Question: I'm doing a project, and i have to get data from an API using retrofit2.
My url is this: <URL>
After "search" i have a key (q) where is introduced the city name and a special word(queries), with the blank spaces being replaced by "+" sinal.
At the end of the key has to have "&format=json"
Here's the example on Postman:

Just one thing: usa+fuel it's just a demonstrative example. I need to search not only in the usa but around the whole world. In resumen the details of a location may be queried using the local_id from the local list returned in the following endpoint:
<URL>
replacing the place_id parameter with its id
The application should also facilitate the geospatial search of loading stations, ie, make the location of each station based on latitude and longitude available on the map. For the purpose
the nominatim API provides a service that translates GPS coordinates into addresses
(<URL>
How do i do this in android?
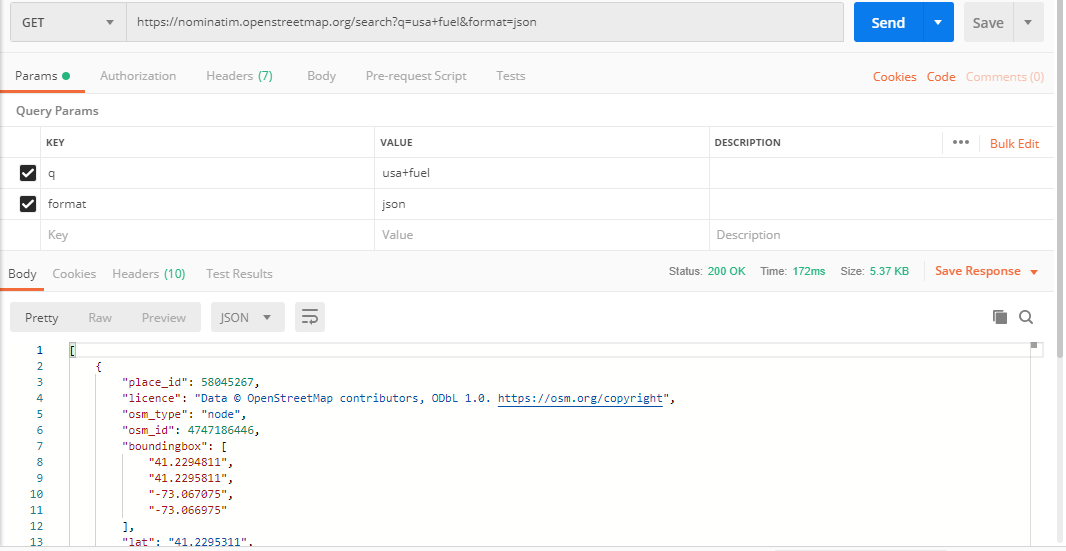
Answer: You can use DYNAMIC URL With @Get in retrofit.
your interface is look like this:
'''
@Headers("Content-Type: application/json")
@GET
Call<ModelName> getResponseUrl(@Url String url);
'''
:
'''
public interface ApiInterface {
@Headers("Content-Type: application/json")
@GET
Call<List<StreetMap>> getResponseUrl(@Url String url);
}
'''
:
'''
public class StreetMap {
@SerializedName("place_id")
@Expose
private Long placeId;
@SerializedName("licence")
@Expose
private String licence;
@SerializedName("osm_type")
@Expose
private String osmType;
@SerializedName("osm_id")
@Expose
private Long osmId;
@SerializedName("boundingbox")
@Expose
private List<String> boundingbox = null;
@SerializedName("lat")
@Expose
private String lat;
@SerializedName("lon")
@Expose
private String lon;
@SerializedName("display_name")
@Expose
private String displayName;
@SerializedName("class")
@Expose
private String _class;
@SerializedName("type")
@Expose
private String type;
@SerializedName("importance")
@Expose
private Double importance;
@SerializedName("icon")
@Expose
private String icon;
public Long getPlaceId() {
return placeId;
}
public void setPlaceId(Long placeId) {
this.placeId = placeId;
}
public String get_class() {
return _class;
}
public void set_class(String _class) {
this._class = _class;
}
public String getLicence() {
return licence;
}
public void setLicence(String licence) {
this.licence = licence;
}
public String getOsmType() {
return osmType;
}
public void setOsmType(String osmType) {
this.osmType = osmType;
}
public Long getOsmId() {
return osmId;
}
public void setOsmId(Long osmId) {
this.osmId = osmId;
}
public List<String> getBoundingbox() {
return boundingbox;
}
public void setBoundingbox(List<String> boundingbox) {
this.boundingbox = boundingbox;
}
public String getLat() {
return lat;
}
public void setLat(String lat) {
this.lat = lat;
}
public String getLon() {
return lon;
}
public void setLon(String lon) {
this.lon = lon;
}
public String getDisplayName() {
return displayName;
}
public void setDisplayName(String displayName) {
this.displayName = displayName;
}
public String getClass_() {
return _class;
}
public void setClass_(String _class) {
this._class = _class;
}
public String getType() {
return type;
}
public void setType(String type) {
this.type = type;
}
public Double getImportance() {
return importance;
}
public void setImportance(Double importance) {
this.importance = importance;
}
public String getIcon() {
return icon;
}
public void setIcon(String icon) {
this.icon = icon;
}
}
'''
'''
public class APIClient {
private static Retrofit retrofit = null;
static Retrofit getClient() {
HttpLoggingInterceptor interceptor = new HttpLoggingInterceptor();
interceptor.setLevel(HttpLoggingInterceptor.Level.BODY);
OkHttpClient client = new OkHttpClient.Builder().addInterceptor(interceptor).build();
retrofit = new Retrofit.Builder()
.baseUrl("https://nominatim.openstreetmap.org/")
.addConverterFactory(GsonConverterFactory.create())
.client(client)
.build();
return retrofit;
}
}
'''
'''
public class MainActivity extends AppCompatActivity {
ApiInterface apiInterface;
@Override
protected void onCreate(Bundle savedInstanceState) {
super.onCreate(savedInstanceState);
setContentView(R.layout.activity_main);
apiInterface = APIClient.getClient().create(ApiInterface.class);
String cityName="usa+fuel";
Call<List<StreetMap>> callUrl = apiInterface.getResponseUrl("/search?q="+cityName+"&format=json");
callUrl.enqueue(new Callback<List<StreetMap>>() {
@Override
public void onResponse(Call<List<StreetMap>> call, Response<List<StreetMap>> response) {
Toast.makeText(getApplicationContext(),"Success Response",Toast.LENGTH_SHORT).show();
}
@Override
public void onFailure(Call<List<StreetMap>> call, Throwable t) {
Toast.makeText(getApplicationContext(),"Error in Response:"+t.getMessage(),Toast.LENGTH_SHORT).show();
}
});
}
}
'''